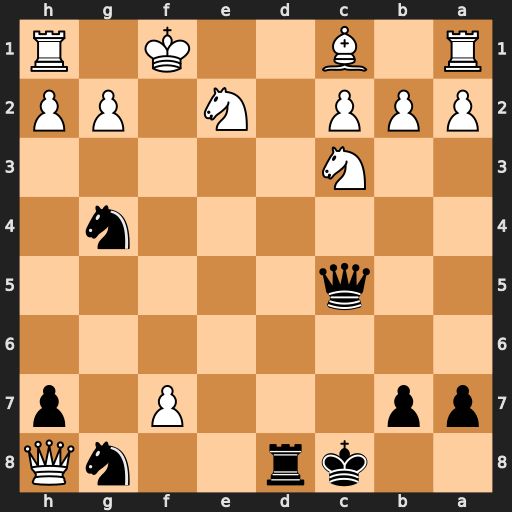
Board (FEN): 2kr2nQ/pp3P1p/8/2q5/6n1/2N5/PPP1N1PP/R1B2K1R
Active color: b
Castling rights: -
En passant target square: -
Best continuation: Qf2#